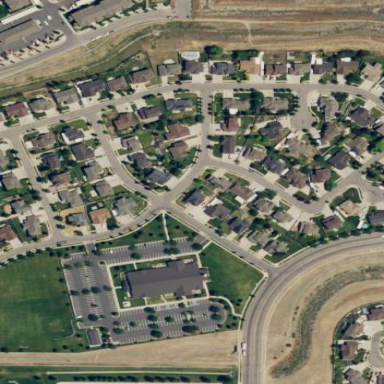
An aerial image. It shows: Neighborhood.